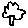
Label: tree